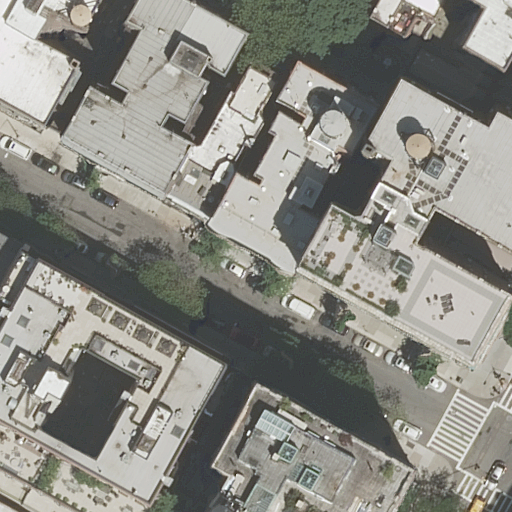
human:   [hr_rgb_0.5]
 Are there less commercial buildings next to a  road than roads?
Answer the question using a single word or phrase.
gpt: yes

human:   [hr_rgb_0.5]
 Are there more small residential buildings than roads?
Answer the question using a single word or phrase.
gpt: yes

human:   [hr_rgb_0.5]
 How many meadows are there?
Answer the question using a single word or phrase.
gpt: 0

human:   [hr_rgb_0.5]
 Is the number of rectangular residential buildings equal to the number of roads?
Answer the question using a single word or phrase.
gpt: no

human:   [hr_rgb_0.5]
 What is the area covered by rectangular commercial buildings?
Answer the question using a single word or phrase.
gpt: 0m2

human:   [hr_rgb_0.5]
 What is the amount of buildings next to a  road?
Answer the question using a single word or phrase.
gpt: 14

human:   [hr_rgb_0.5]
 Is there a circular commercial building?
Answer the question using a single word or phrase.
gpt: no

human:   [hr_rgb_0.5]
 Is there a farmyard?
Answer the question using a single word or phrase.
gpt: no

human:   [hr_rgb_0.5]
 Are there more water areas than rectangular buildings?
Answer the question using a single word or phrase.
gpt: no

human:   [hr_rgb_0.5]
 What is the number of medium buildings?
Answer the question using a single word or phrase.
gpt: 3

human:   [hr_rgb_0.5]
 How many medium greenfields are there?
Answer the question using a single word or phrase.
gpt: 0

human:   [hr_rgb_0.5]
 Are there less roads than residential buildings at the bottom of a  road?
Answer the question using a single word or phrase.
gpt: yes

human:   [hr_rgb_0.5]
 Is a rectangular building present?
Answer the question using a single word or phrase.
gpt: yes

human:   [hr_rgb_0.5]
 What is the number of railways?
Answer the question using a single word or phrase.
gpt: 0

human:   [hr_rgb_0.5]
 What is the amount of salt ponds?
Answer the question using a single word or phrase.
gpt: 0

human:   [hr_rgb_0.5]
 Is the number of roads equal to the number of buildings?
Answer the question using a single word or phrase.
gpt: no

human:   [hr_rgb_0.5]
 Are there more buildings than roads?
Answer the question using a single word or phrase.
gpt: yes

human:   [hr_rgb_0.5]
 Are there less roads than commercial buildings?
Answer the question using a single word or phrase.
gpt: no

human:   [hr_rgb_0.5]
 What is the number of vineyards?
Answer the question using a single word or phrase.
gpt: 0

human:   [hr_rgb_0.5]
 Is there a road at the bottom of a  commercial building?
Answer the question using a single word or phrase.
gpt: no

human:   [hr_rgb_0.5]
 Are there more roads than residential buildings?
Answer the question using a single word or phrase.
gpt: no

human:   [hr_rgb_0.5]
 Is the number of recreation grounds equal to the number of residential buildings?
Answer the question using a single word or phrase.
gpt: no

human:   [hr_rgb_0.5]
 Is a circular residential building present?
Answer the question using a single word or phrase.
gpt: no

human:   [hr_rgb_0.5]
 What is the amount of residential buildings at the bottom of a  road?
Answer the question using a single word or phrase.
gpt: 3

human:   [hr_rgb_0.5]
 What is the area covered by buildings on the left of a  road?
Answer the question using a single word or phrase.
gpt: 4021m2

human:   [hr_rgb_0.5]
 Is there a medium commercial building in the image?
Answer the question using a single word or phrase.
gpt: no

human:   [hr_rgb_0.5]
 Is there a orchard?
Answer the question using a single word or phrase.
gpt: no

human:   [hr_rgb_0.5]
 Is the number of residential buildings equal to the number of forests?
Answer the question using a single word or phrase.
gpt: no

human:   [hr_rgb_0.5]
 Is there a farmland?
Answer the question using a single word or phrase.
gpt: no

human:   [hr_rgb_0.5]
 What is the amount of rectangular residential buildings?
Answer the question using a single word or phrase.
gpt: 6

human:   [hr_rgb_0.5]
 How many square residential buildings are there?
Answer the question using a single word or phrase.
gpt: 0

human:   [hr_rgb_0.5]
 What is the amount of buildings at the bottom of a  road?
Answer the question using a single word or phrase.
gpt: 3

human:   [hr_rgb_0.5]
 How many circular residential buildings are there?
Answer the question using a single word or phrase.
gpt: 0

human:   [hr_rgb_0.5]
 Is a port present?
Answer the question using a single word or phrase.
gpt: no

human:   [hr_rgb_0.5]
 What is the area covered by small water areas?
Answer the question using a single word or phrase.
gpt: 0m2

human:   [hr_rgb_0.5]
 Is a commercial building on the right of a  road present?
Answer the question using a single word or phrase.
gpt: no